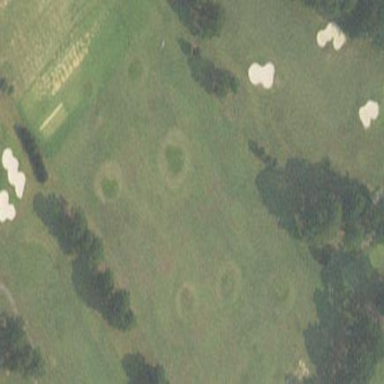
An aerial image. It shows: Driving range for golf with grass surface.